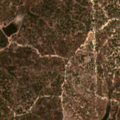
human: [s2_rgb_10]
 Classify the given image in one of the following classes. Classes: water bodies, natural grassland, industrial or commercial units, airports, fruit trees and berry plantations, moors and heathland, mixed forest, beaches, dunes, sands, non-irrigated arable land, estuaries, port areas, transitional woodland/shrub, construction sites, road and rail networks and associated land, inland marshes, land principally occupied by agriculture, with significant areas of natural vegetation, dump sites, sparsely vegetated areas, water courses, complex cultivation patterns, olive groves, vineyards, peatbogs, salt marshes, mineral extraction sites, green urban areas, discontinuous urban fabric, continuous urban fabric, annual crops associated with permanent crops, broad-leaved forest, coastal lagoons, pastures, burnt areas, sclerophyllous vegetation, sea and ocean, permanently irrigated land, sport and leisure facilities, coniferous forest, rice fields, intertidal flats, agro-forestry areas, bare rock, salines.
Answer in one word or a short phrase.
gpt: agro-forestry areas, broad-leaved forest